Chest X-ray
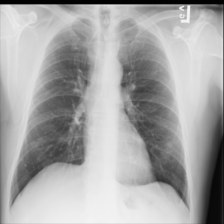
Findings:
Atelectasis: negative
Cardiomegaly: negative
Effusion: negative
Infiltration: negative
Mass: negative
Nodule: positive
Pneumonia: negative
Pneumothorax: negative
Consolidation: negative
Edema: negative
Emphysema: negative
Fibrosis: negative
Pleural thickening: negative
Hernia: negative